Field crop: maize
Growth stage: 2
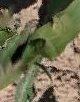
Species: maize